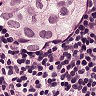
Metastatic tissue present: yes